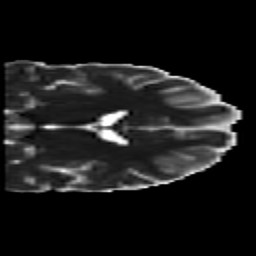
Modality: MD
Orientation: coronal
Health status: healthy
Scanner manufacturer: siemens
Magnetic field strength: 3 T
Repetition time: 10 s
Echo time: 0.092 s